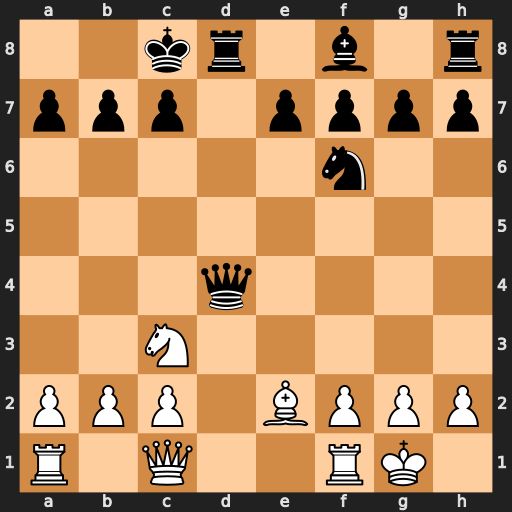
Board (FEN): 2kr1b1r/ppp1pppp/5n2/8/3q4/2N5/PPP1BPPP/R1Q2RK1
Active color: w
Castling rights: -
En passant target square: -
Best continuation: Rd1 Qc5 Rxd8+ Kxd8 Qd2+ Kc8 Rd1